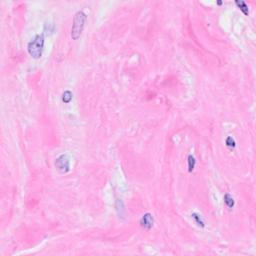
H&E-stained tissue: Breast